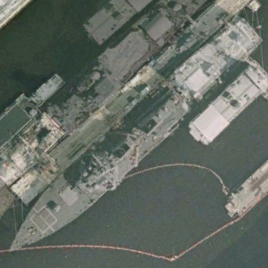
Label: destroyer